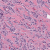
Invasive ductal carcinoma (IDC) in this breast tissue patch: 1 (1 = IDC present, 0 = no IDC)